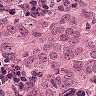
Metastatic tissue present: yes